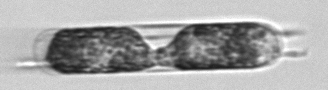
Label: Hemiaulus